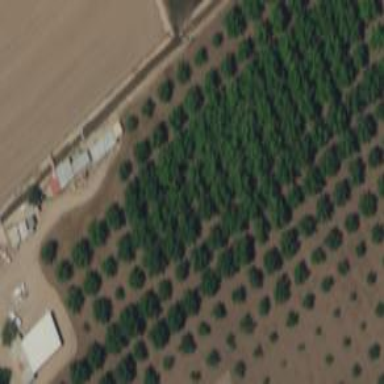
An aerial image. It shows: Orchard.